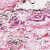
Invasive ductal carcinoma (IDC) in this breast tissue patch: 0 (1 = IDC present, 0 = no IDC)